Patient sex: F
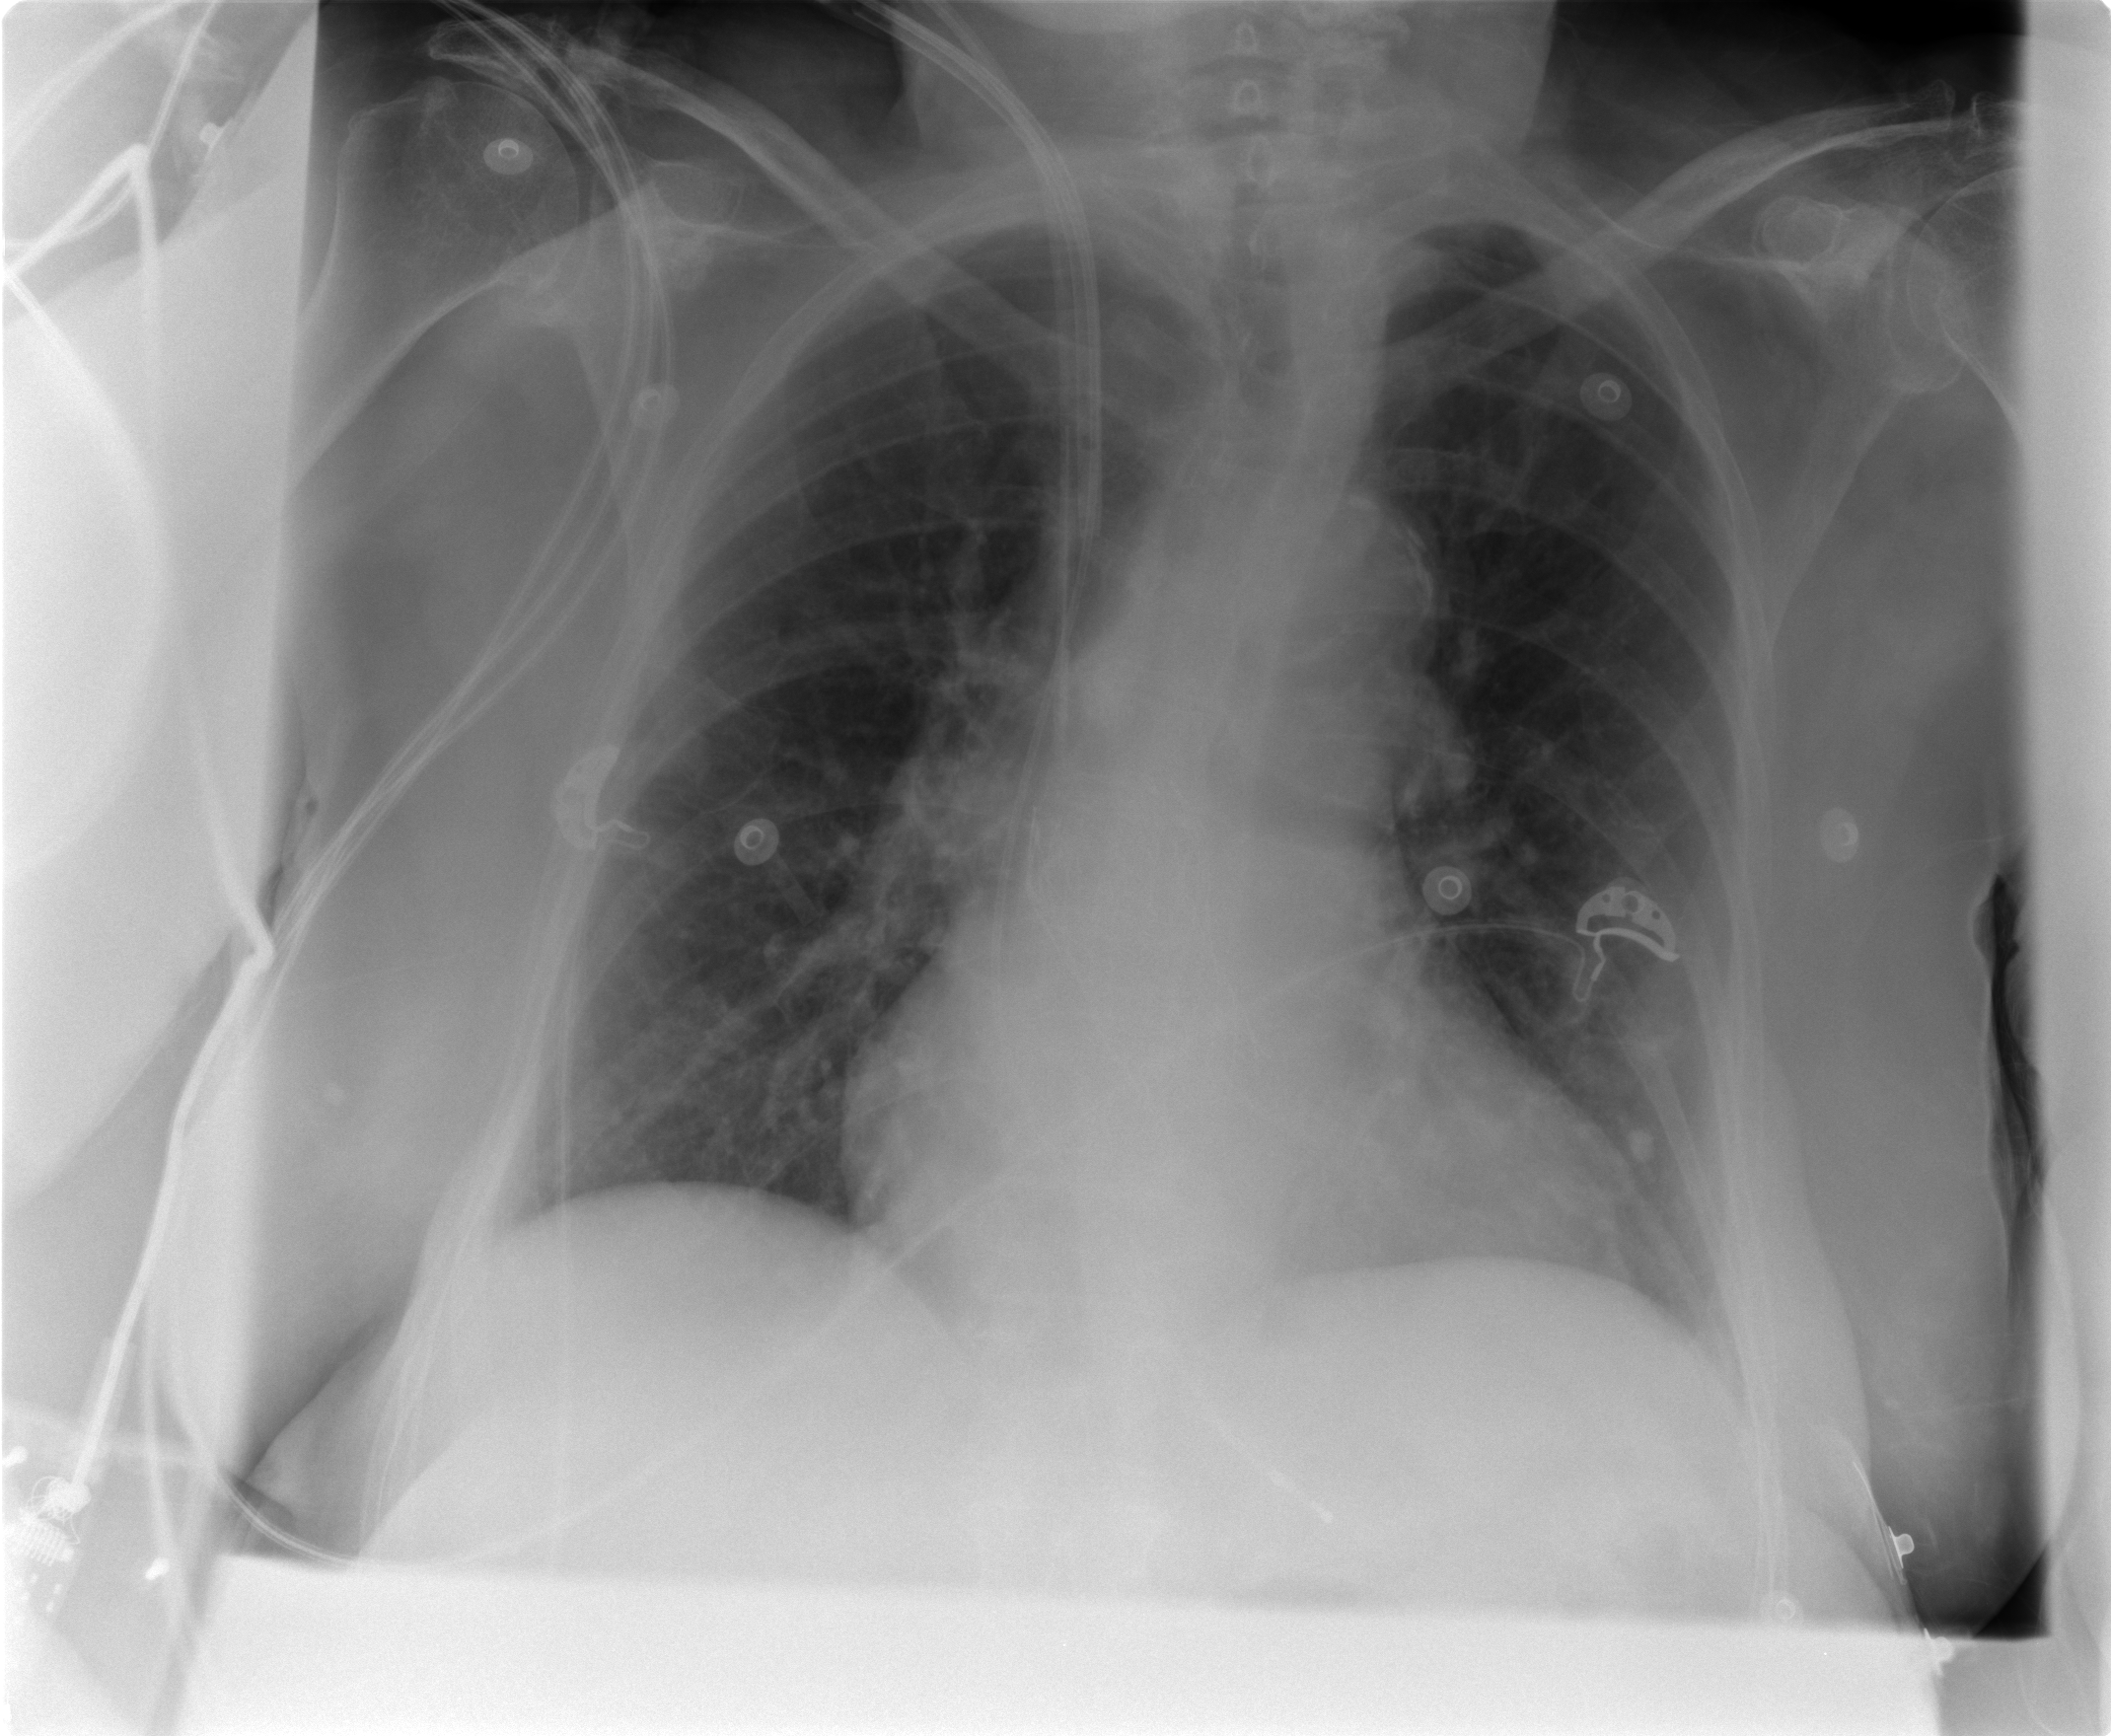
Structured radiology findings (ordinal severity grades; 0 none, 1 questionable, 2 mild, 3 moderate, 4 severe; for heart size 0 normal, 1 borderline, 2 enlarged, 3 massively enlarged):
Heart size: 2
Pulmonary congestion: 1
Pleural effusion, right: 0
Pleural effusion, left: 0
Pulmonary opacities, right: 0
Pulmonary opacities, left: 0
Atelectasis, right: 2
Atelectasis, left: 2